Question: I'm beginner of pov-ray, and I'm trying to use it to render some wavefunction from my simulation.
I tried the following code, but why there are wrinkles on the surface?
'''
#include "colors.inc"
camera{location <10,10,-10> look_at 0}
light_source{ <20,20,-10> White }
#declare P=function{internal(53)};
#declare P0=P(1,3,0,2);
isosurface {
function{(x,y,z,0)}
contained_by { box { -8, 8 } }
texture{pigment{Red}}
}
'''

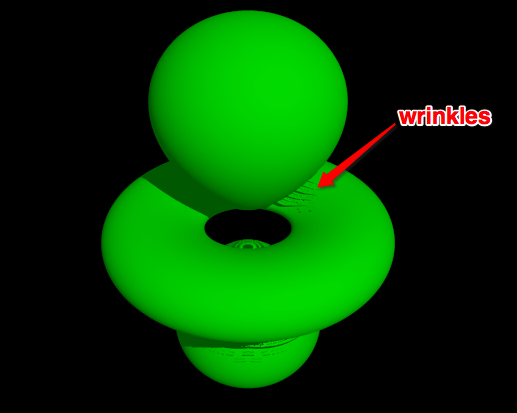
Answer: It seems that's because of a too low max_gradient value.
> "My isosurface is not rendering properly: there are holes or random
noise or big parts or even the whole isosurface just disappears." The
most common reason for these type of phenomena with isosurfaces is a
too low max_gradient value. Use evaluate to make POV-Ray calculate a
proper max_gradient for the isosurface (remember to specify a sensible
max_gradient even when you use evaluate or else the result may not be
correct).
If we increase the max_gradient, we can get a good result:
'''
#include "colors.inc"
camera{location <10,10,-10> look_at 0}
light_source{ <20,20,-10> White }
#declare P=function{internal(53)};
#declare P0=P(1,3,0,2);
#declare Min_factor= 0.6;
isosurface {
function{P(x,y,z,0)}
evaluate 213.6, 1.29, 0.7 //this set the max_gradient
contained_by { box { -8, 8 } }
texture{pigment{Green}}
}
'''